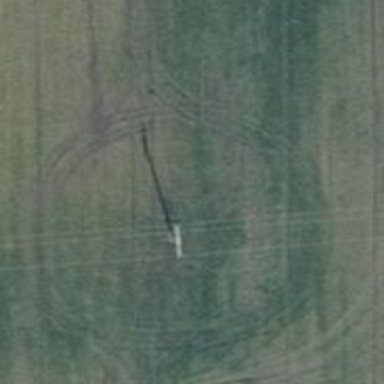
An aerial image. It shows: Power pole.